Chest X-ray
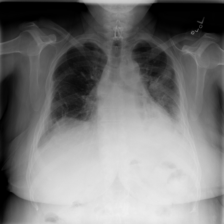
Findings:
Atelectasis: negative
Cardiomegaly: negative
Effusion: negative
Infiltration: positive
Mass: positive
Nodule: negative
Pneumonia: negative
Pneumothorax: negative
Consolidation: negative
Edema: negative
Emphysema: negative
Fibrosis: negative
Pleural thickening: negative
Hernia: negative